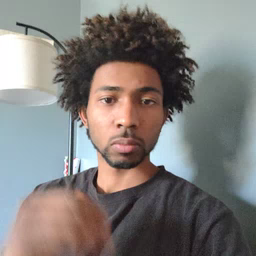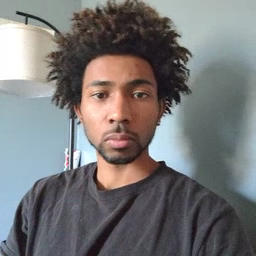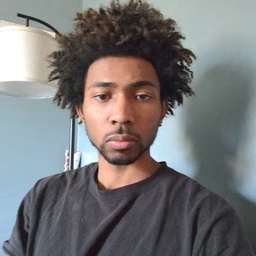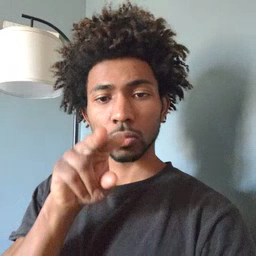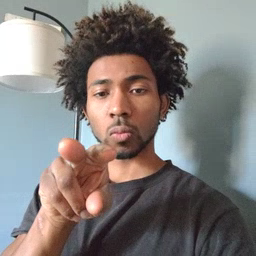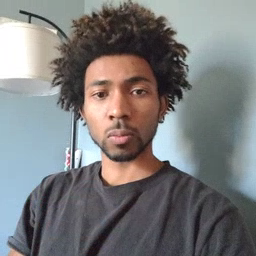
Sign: look